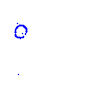
Particle: kaon